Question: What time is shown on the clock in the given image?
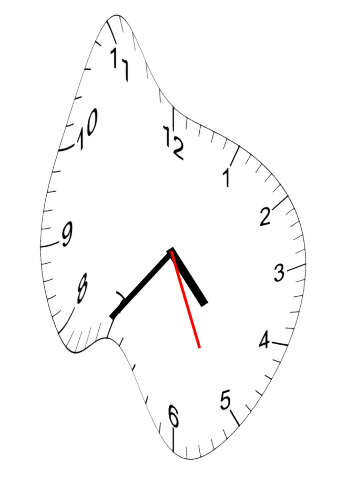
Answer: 04:36:26